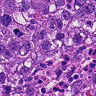
Metastatic tissue present: yes